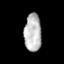
Tissue: prostate
Cell type: Myeloid cells
Senescence score: 0.3117
Nuclear area (px): 635
Mean DAPI intensity: 186.228